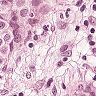
Metastatic tissue present: yes